Question: I am planning to make a small photo cropping software and I encounter this problem where when I moved the 'QRubberband' I made, it is kind of moving past to the borders of the 'QLabel'.

Here is the sample code: (Left-click and drag to make a 'QRubberband' and Right-click to move the 'QRubberband')
'''
import sys
from PyQt5.QtGui import *
from PyQt5.QtCore import *
from PyQt5.QtWidgets import *
class ResizableRubberBand(QWidget):
def __init__(self, parent=None):
super(ResizableRubberBand, self).__init__(parent)
self.draggable = True
self.dragging_threshold = 5
self.mousePressPos = None
self.mouseMovePos = None
self.borderRadius = 5
self.setWindowFlags(Qt.SubWindow)
layout = QHBoxLayout(self)
layout.setContentsMargins(0, 0, 0, 0)
layout.addWidget(
QSizeGrip(self), 0,
Qt.AlignLeft | Qt.AlignTop)
layout.addWidget(
QSizeGrip(self), 0,
Qt.AlignRight | Qt.AlignBottom)
self._band = QRubberBand(
QRubberBand.Rectangle, self)
self._band.show()
self.show()
def resizeEvent(self, event):
self._band.resize(self.size())
def paintEvent(self, event):
# Get current window size
window_size = self.size()
qp = QPainter()
qp.begin(self)
qp.setRenderHint(QPainter.Antialiasing, True)
qp.drawRoundedRect(0, 0, window_size.width(), window_size.height(),
self.borderRadius, self.borderRadius)
qp.end()
def mousePressEvent(self, event):
if self.draggable and event.button() == Qt.RightButton:
self.mousePressPos = event.globalPos() # global
self.mouseMovePos = event.globalPos() - self.pos() # local
super(ResizableRubberBand, self).mousePressEvent(event)
def mouseMoveEvent(self, event):
if self.draggable and event.buttons() & Qt.RightButton:
globalPos = event.globalPos()
moved = globalPos - self.mousePressPos
if moved.manhattanLength() > self.dragging_threshold:
# Move when user drag window more than dragging_threshold
diff = globalPos - self.mouseMovePos
self.move(diff)
self.mouseMovePos = globalPos - self.pos()
super(ResizableRubberBand, self).mouseMoveEvent(event)
def mouseReleaseEvent(self, event):
if self.mousePressPos is not None:
if event.button() == Qt.RightButton:
moved = event.globalPos() - self.mousePressPos
if moved.manhattanLength() > self.dragging_threshold:
# Do not call click event or so on
event.ignore()
self.mousePressPos = None
super(ResizableRubberBand, self).mouseReleaseEvent(event)
class mQLabel(QLabel):
def __init__(self, parent=None):
QLabel.__init__(self, parent)
self.setContentsMargins(0,0,0,0)
self.setAlignment(Qt.AlignTop | Qt.AlignLeft)
self.setSizePolicy(QSizePolicy.MinimumExpanding, QSizePolicy.MinimumExpanding)
def mousePressEvent(self, event):
if event.button() == Qt.LeftButton: #and (hasattr(self, 'bla')):
self.first_mouse_location = (event.x(), event.y())
self.band = ResizableRubberBand(self)
self.band.setGeometry(event.x(), event.y(), 0, 0)
def mouseMoveEvent(self, event):
if event.buttons() & Qt.LeftButton:
first_mouse_location_x = self.first_mouse_location[0]
first_mouse_location_y = self.first_mouse_location[1]
new_x, new_y = event.x(), event.y()
difference_x = new_x - first_mouse_location_x
difference_y = new_y - first_mouse_location_y
self.band.resize(difference_x, difference_y)
class App(QWidget):
def __init__(self):
super().__init__()
## Set main window attributes
self.setFixedSize(1000,600)
# Add Label
self.label = mQLabel()
self.label.setStyleSheet("border: 1px solid black;")
self.label_layout = QHBoxLayout(self)
self.label_layout.addWidget(self.label)
self.show()
if __name__ == '__main__':
app = QApplication(sys.argv)
ex = App()
sys.exit(app.exec_())
'''
I can't really think of a simple solution where I can do it. My first instinct is to get the size of the parent, but I don't know what should I do next.
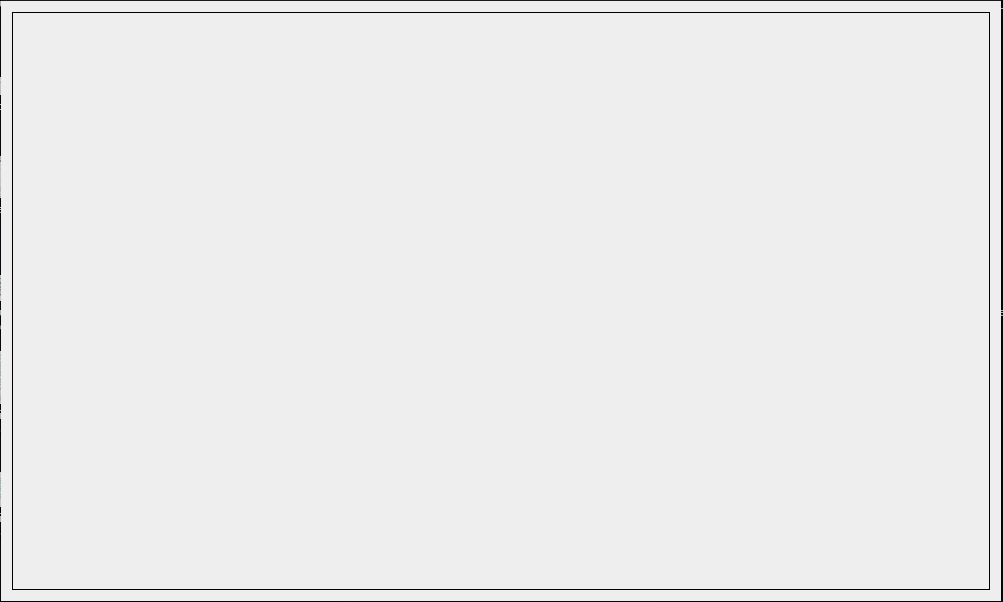
Answer: You need to compare the widget based on the parent .
Note that you shouldn't use the global position as the tracking should always happen in local coordinates (relative to the parent). Also, as soon as the dragging has started, you should not need to check again the 'manhattanLength()', and the 'self.mousePressPos' should be cleared in any case on release.
'''
class ResizableRubberBand(QRubberBand):
is_dragging = False
def mousePressEvent(self, event):
if self.draggable and event.button() == Qt.RightButton:
self.mousePressPos = event.pos()
super(ResizableRubberBand, self).mousePressEvent(event)
def mouseMoveEvent(self, event):
if self.draggable and event.buttons() & Qt.RightButton:
diff = event.pos() - self.mousePressPos
if not self.is_dragging:
if diff.manhattanLength() > self.dragging_threshold:
self.is_dragging = True
if self.is_dragging:
geo = self.geometry()
parentRect = self.parent().rect()
geo.translate(diff)
if not parentRect.contains(geo):
if geo.right() > parentRect.right():
geo.moveRight(parentRect.right())
elif geo.x() < parentRect.x():
geo.moveLeft(parentRect.x())
if geo.bottom() > parentRect.bottom():
geo.moveBottom(parentRect.bottom())
elif geo.y() < parentRect.y():
geo.moveTop(parentRect.y())
self.move(geo.topLeft())
self.clearMask()
super(ResizableRubberBand, self).mouseMoveEvent(event)
def mouseReleaseEvent(self, event):
if self.mousePressPos is not None:
if event.button() == Qt.RightButton and self.is_dragging:
event.ignore()
self.is_dragging = False
self.mousePressPos = None
super(ResizableRubberBand, self).mouseReleaseEvent(event)
'''
Also note that you're not actually using QRubberBand in a very good way, also because you're drawing over its border. In any case, a better implementation would directly subclass QRubberBand:
'''
class ResizableRubberBand(QRubberBand):
def __init__(self, parent=None):
super(ResizableRubberBand, self).__init__(QRubberBand.Rectangle, parent)
self.setAttribute(Qt.WA_TransparentForMouseEvents, False)
self.draggable = True
self.is_dragging = False
self.dragging_threshold = 5
self.mousePressPos = None
self.borderRadius = 5
self.setWindowFlags(Qt.SubWindow)
layout = QHBoxLayout(self)
layout.setContentsMargins(0, 0, 0, 0)
layout.addWidget(
QSizeGrip(self), 0,
Qt.AlignLeft | Qt.AlignTop)
layout.addWidget(
QSizeGrip(self), 0,
Qt.AlignRight | Qt.AlignBottom)
self.show()
def resizeEvent(self, event):
self.clearMask()
def paintEvent(self, event):
super().paintEvent(event)
qp = QPainter(self)
qp.setRenderHint(QPainter.Antialiasing)
qp.translate(.5, .5)
qp.drawRoundedRect(self.rect().adjusted(0, 0, -1, -1),
self.borderRadius, self.borderRadius)
'''
If you used QRubberBand only for aesthetic purposes, you don't need it at all, you can just subclass from QWidget and use the style functions to draw a "fake" rubber band:
'''
def paintEvent(self, event):
qp = QPainter(self)
qp.setRenderHint(QPainter.Antialiasing)
qp.translate(.5, .5)
opt = QStyleOptionRubberBand()
opt.initFrom(self)
style = self.style()
style.drawControl(style.CE_RubberBand, opt, qp)
qp.drawRoundedRect(self.rect().adjusted(0, 0, -1, -1),
self.borderRadius, self.borderRadius)
'''